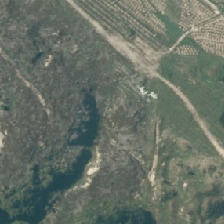
Land cover: harvested_forest